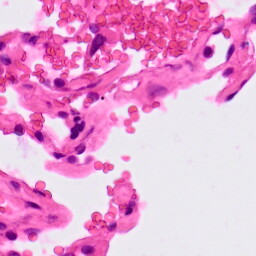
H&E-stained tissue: Lung